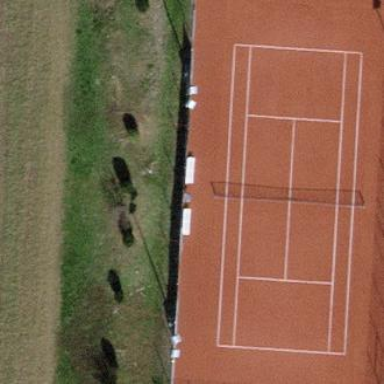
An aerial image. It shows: Tennis court on the leisure land pitch.